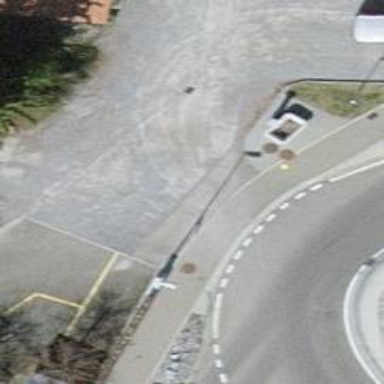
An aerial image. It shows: Compacted driveway serving as service road.